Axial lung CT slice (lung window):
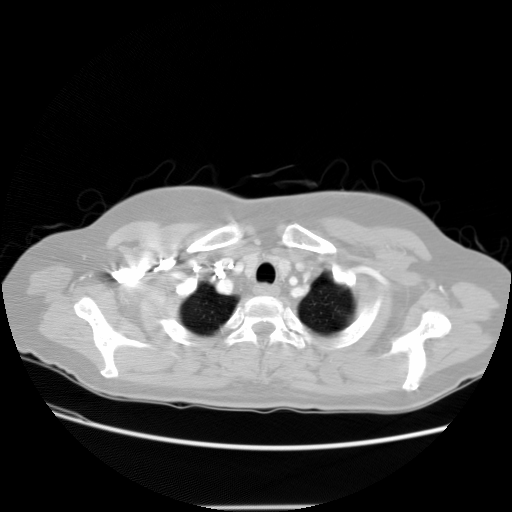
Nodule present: no